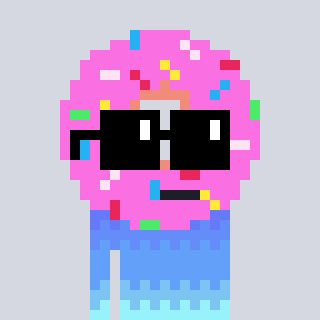
a pixel art character with square black sunglasses, a doughnut-shaped head and a bege-colored body on a cool background